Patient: sex F, age 26
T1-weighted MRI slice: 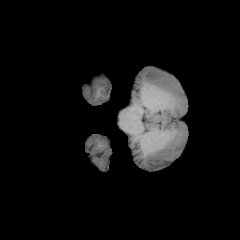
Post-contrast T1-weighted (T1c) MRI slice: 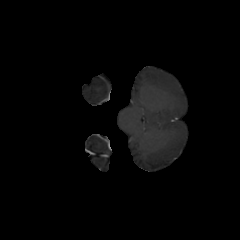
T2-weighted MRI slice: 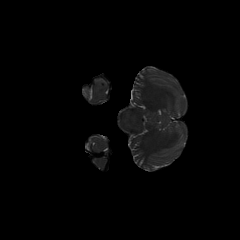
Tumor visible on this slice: no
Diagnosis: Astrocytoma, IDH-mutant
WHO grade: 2